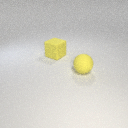
large yellow rubber sphere in front of large yellow rubber cube